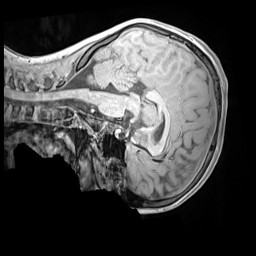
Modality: MP2RAGE
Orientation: sagittal
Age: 9
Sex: male
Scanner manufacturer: siemens
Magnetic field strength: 3 T
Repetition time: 4 s
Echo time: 0.00303 s